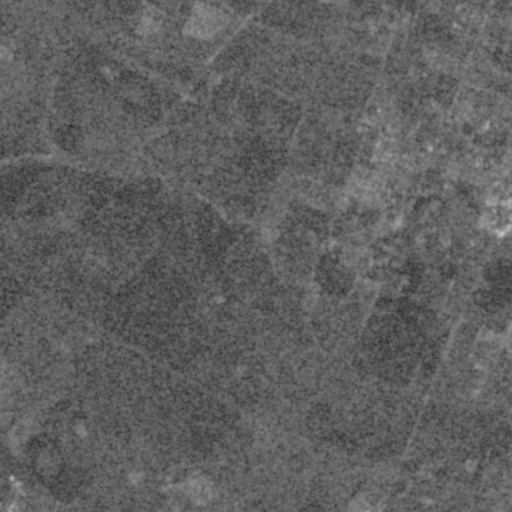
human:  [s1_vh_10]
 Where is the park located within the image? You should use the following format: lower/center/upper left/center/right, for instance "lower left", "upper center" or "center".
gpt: The park is located in the lower right of the image.
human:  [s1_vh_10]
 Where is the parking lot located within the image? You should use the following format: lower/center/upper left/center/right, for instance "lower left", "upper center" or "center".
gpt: The parking lot is located in the lower right of the image.
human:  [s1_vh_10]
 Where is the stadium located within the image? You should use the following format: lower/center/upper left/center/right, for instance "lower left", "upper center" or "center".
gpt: The stadium is located in the lower right of the image.
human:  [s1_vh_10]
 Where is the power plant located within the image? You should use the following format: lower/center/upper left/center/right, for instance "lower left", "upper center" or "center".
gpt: There is no power plant in the image.

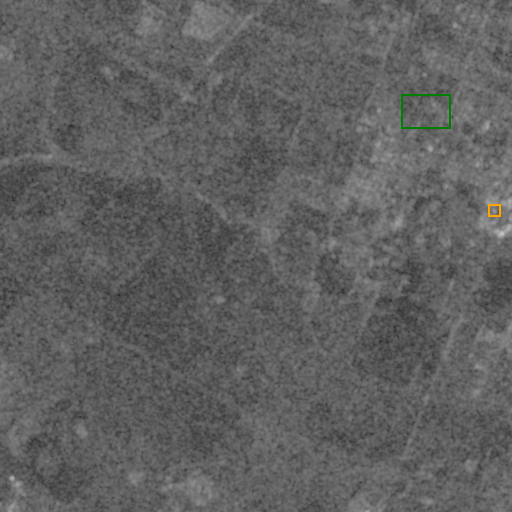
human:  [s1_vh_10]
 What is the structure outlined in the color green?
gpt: The structure outlined in green is a crop field.
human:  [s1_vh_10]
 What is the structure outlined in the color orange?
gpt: The structure outlined in orange is a parking lot.
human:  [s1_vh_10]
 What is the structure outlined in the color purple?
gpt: There is no purple outline.